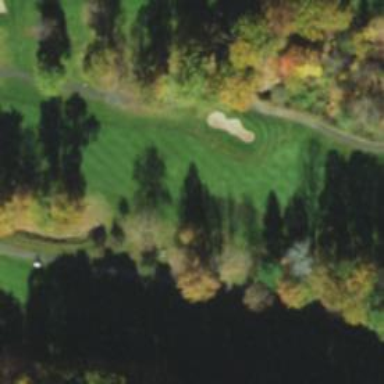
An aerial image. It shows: Golf hole.